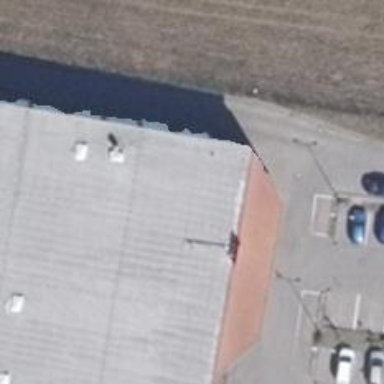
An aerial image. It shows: Bakery.